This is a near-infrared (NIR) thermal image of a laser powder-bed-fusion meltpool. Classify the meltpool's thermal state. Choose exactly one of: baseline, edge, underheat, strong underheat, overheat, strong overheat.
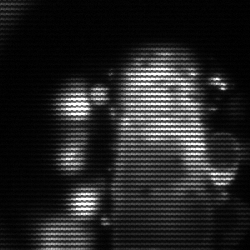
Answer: strong underheat